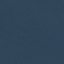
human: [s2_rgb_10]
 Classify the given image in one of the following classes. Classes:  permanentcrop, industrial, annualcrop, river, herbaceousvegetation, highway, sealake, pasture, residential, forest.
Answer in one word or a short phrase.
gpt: SeaLake